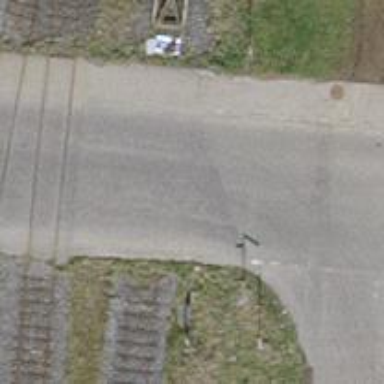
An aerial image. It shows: Uncontrolled level railway crossing with saltire marking.